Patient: sex M, age 74
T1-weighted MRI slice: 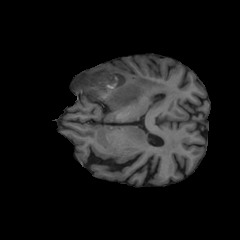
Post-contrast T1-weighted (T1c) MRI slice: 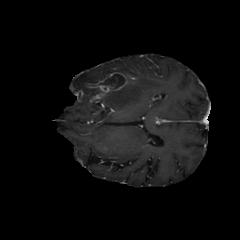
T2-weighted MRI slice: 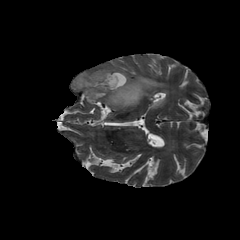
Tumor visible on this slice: yes
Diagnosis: Glioblastoma, IDH-wildtype
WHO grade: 4